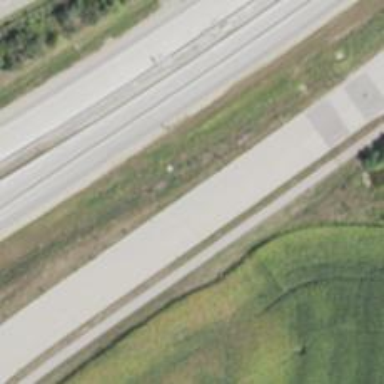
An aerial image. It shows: Primary highway.